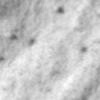
Label: no_change